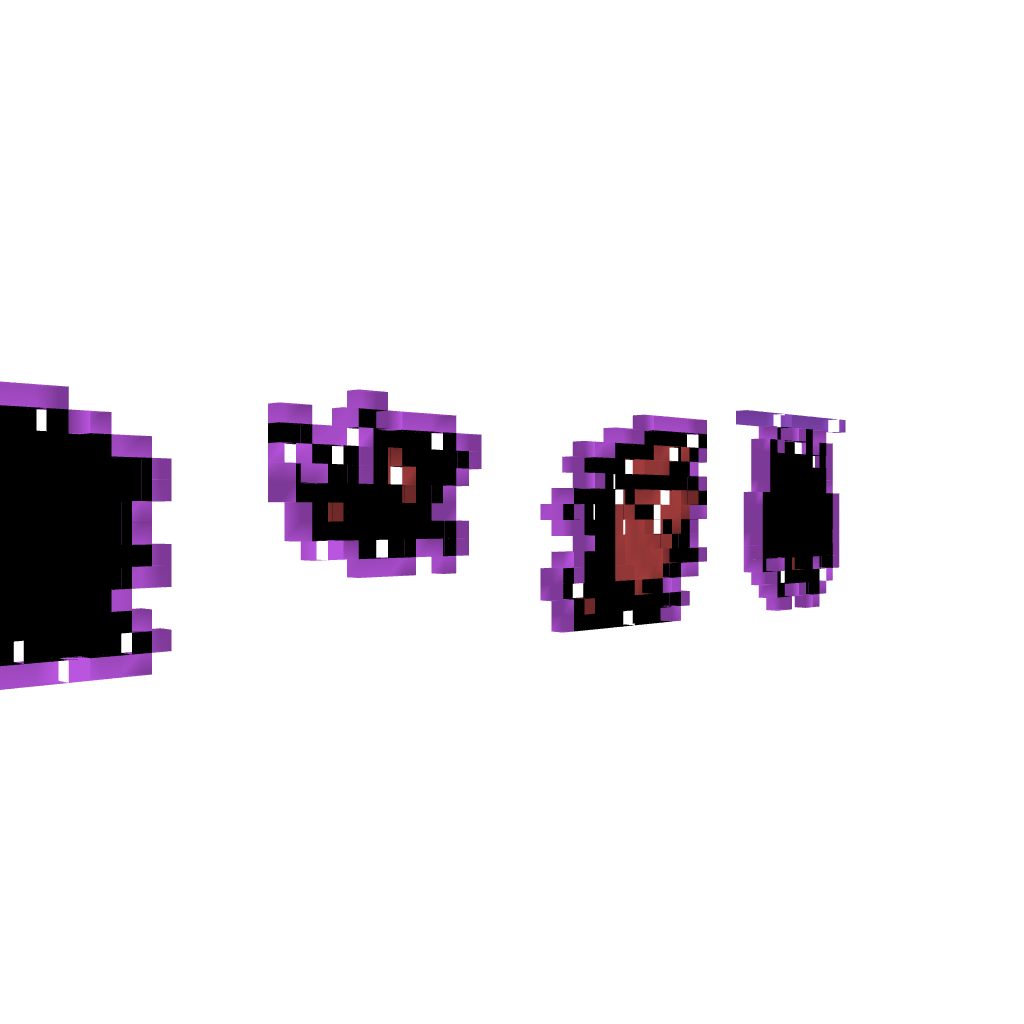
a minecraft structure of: Bats from Castlevania 1 bad low quality